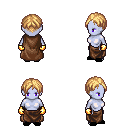
a pixel art fantasy rpg character, female body template, dark elf, purple skin, brown cape, robe skirt, light blonde parted hairstyle, gold gloves, black slippers, four views (front, back, left, right), 2x2 character sprite sheet, small pixel art, hard edges, no anti-aliasing